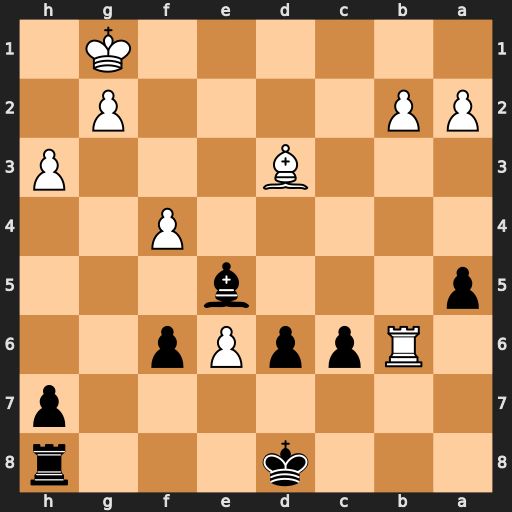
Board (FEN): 3k3r/7p/1RppPp2/p3b3/5P2/3B3P/PP4P1/6K1
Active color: b
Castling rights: -
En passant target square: -
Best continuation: Bd4+ Kf1 Bxb6